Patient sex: M
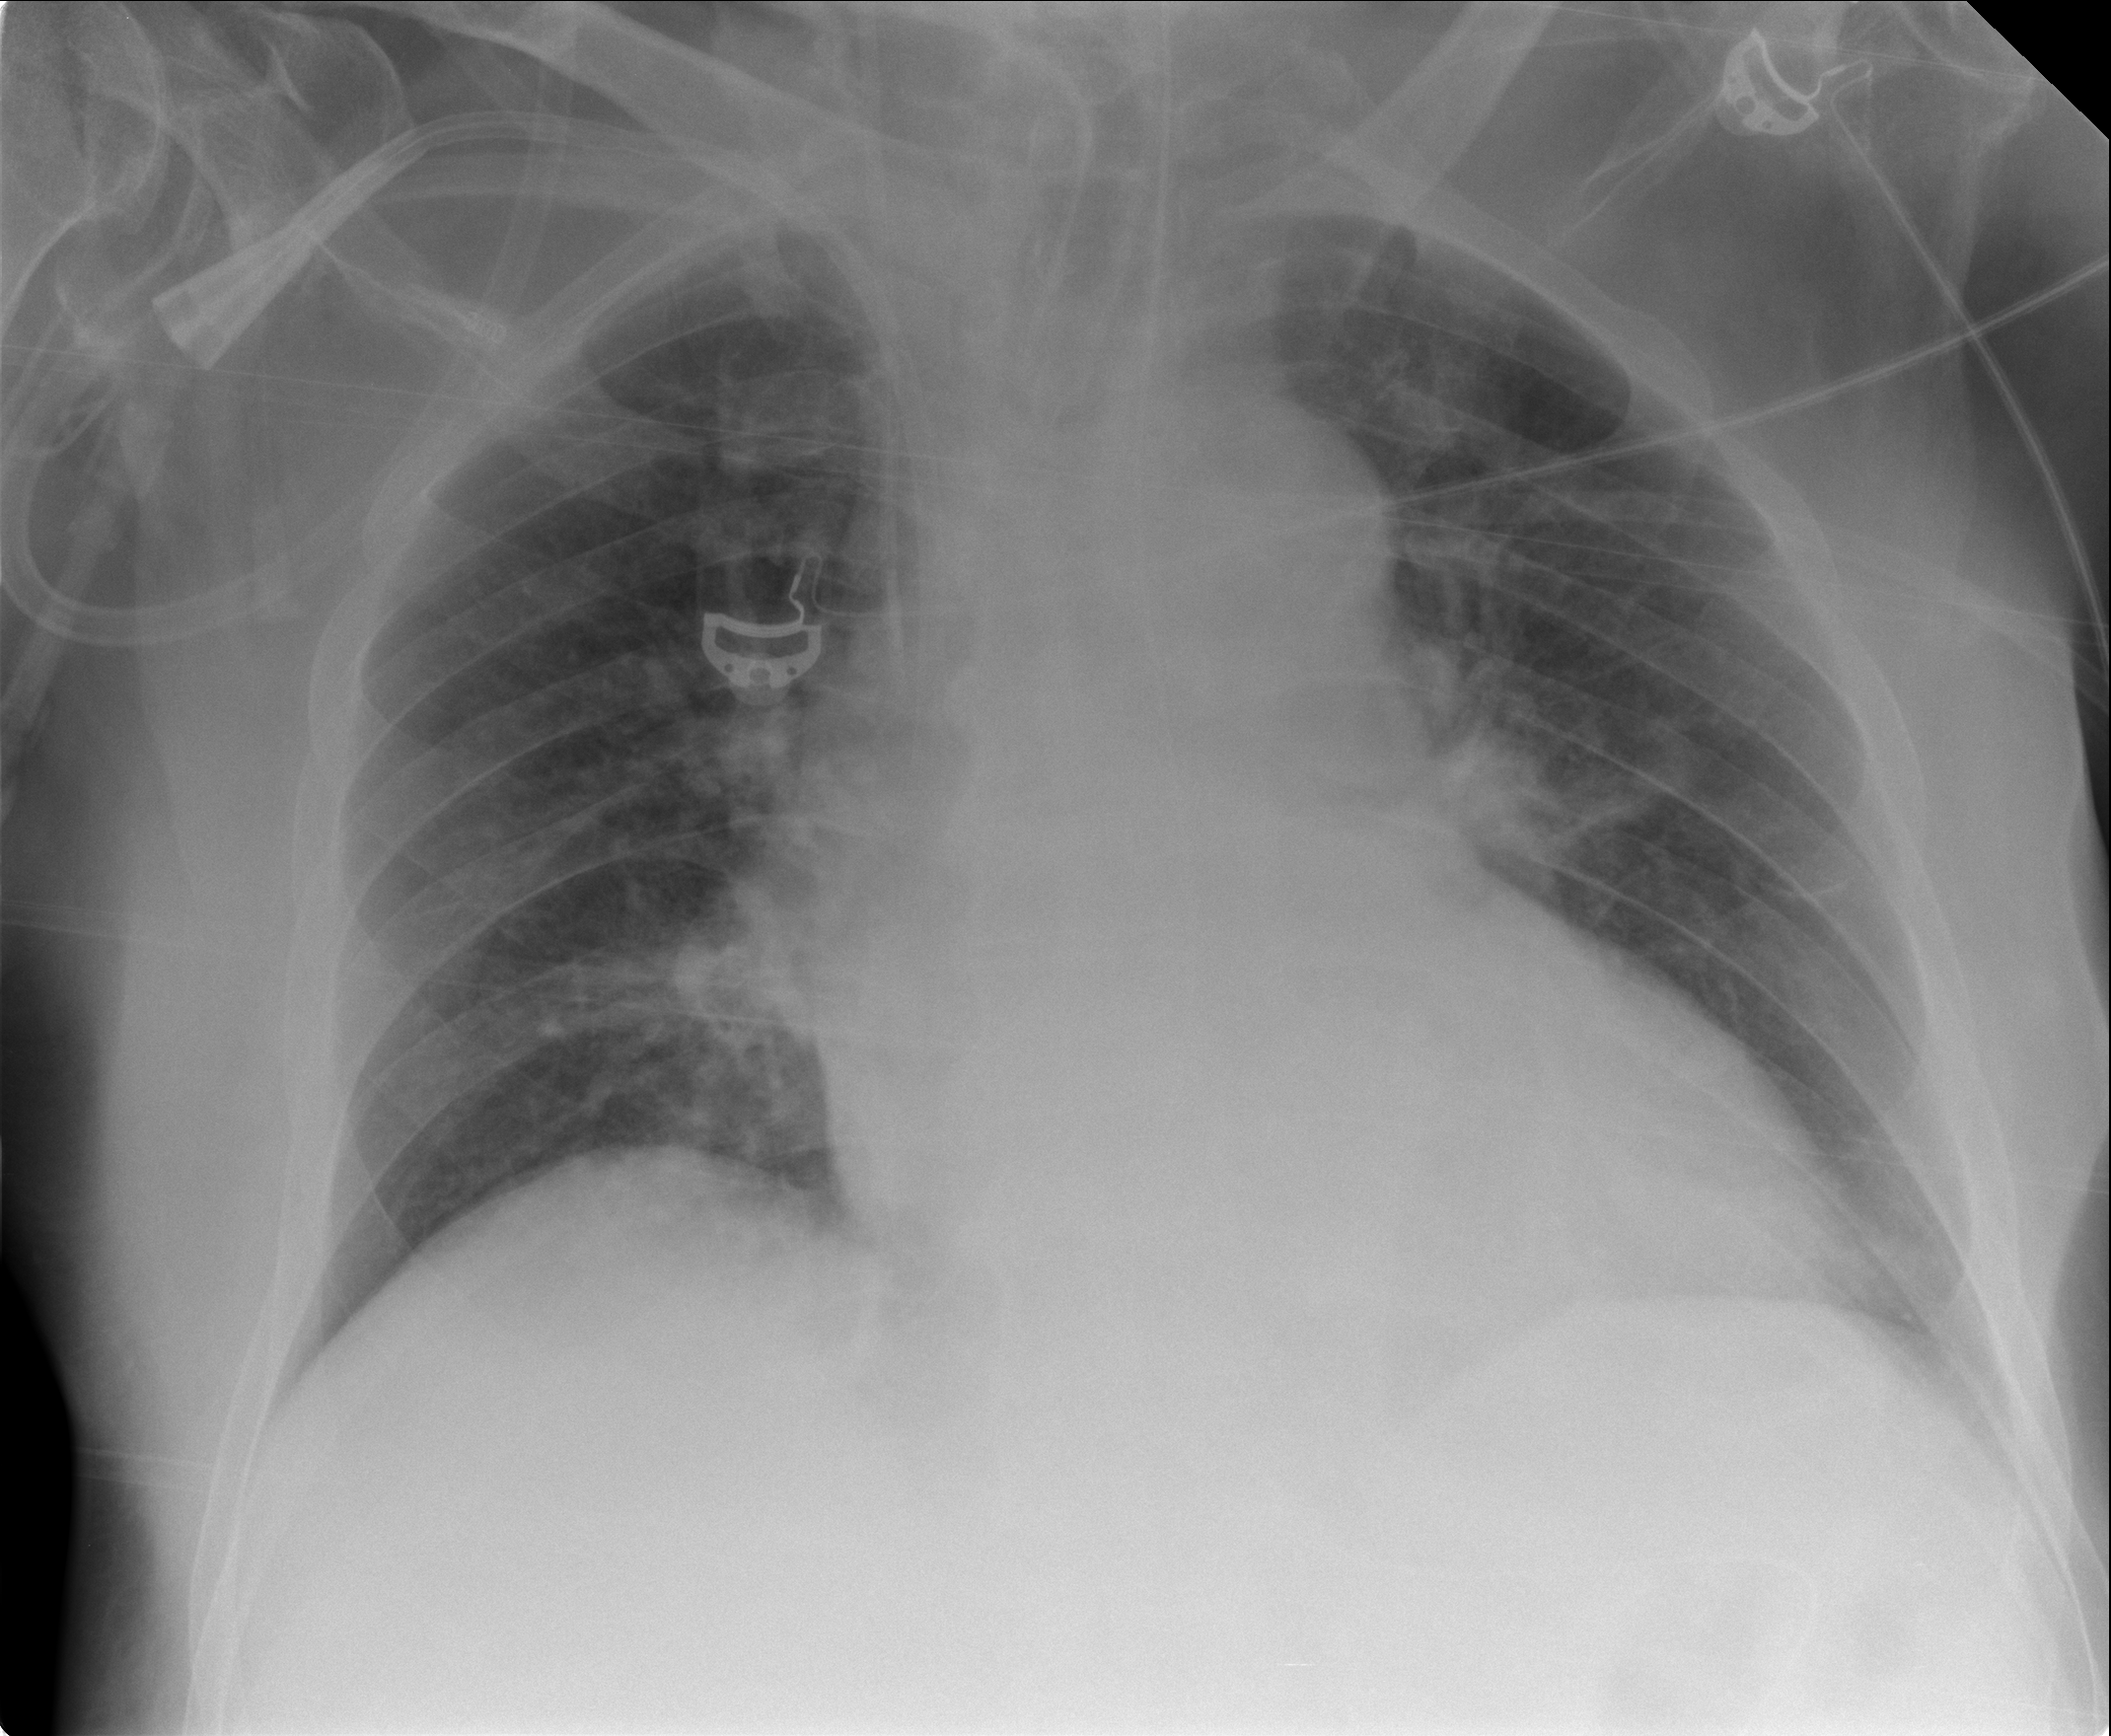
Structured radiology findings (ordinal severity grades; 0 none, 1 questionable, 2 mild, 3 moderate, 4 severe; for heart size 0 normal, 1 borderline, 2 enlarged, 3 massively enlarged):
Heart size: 2
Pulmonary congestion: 2
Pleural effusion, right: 0
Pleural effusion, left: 0
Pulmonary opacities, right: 2
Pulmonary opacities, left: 2
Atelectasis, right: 0
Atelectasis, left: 0